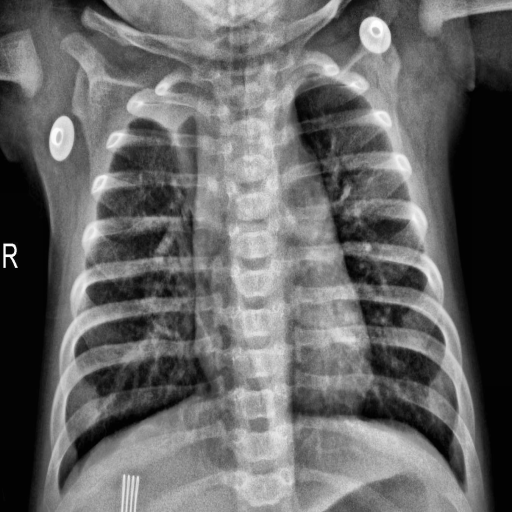
Finding: PNEUMONIA